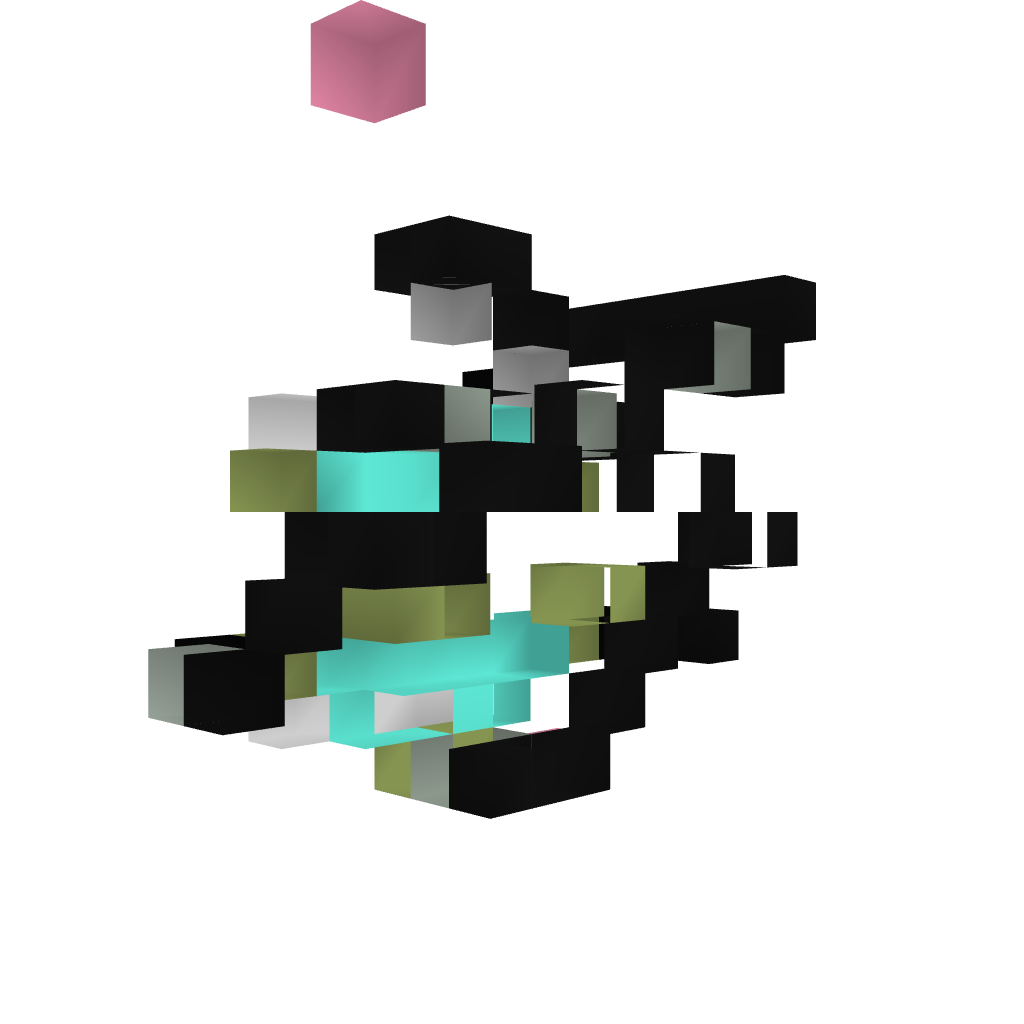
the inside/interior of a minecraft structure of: Door 4x4 + 2x2